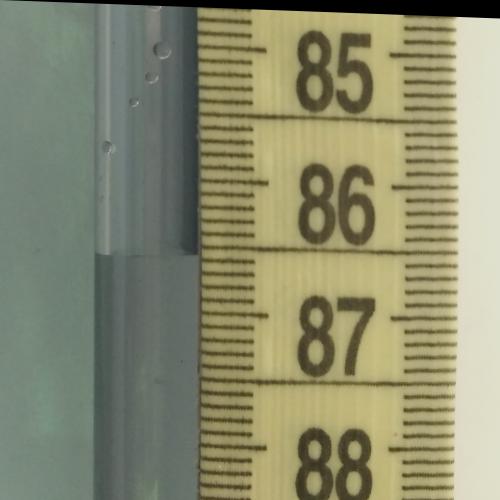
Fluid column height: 86.6 cm